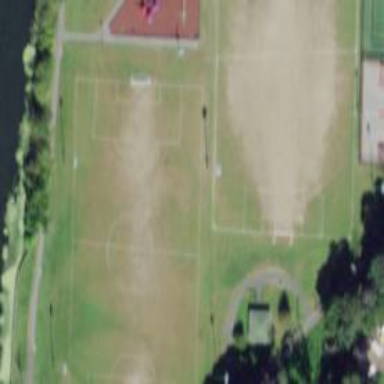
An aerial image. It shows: Soccer pitch with grass surface for leisure land.